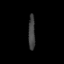
Tissue: prostate
Cell type: T cells
Senescence score: 0.1973
Nuclear area (px): 228
Mean DAPI intensity: 64.189